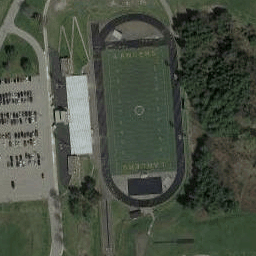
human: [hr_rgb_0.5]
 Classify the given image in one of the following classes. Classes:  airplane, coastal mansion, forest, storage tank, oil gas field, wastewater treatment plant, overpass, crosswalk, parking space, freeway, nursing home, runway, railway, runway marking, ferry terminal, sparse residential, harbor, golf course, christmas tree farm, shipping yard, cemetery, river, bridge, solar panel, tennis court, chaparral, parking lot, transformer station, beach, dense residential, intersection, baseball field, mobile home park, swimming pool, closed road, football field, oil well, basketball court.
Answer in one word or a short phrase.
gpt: football field